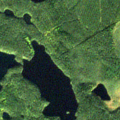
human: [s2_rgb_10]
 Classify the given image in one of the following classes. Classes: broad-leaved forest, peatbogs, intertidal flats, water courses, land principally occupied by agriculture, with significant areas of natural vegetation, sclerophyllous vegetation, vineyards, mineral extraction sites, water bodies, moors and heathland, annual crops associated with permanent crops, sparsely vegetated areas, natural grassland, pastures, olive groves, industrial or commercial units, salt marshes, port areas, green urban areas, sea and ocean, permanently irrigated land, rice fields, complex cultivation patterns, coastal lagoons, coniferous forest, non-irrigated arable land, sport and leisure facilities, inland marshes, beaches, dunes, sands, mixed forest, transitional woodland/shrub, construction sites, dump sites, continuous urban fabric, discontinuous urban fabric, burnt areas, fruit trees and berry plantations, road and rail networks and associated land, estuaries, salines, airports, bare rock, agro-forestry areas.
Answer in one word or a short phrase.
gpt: coniferous forest, water bodies